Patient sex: M
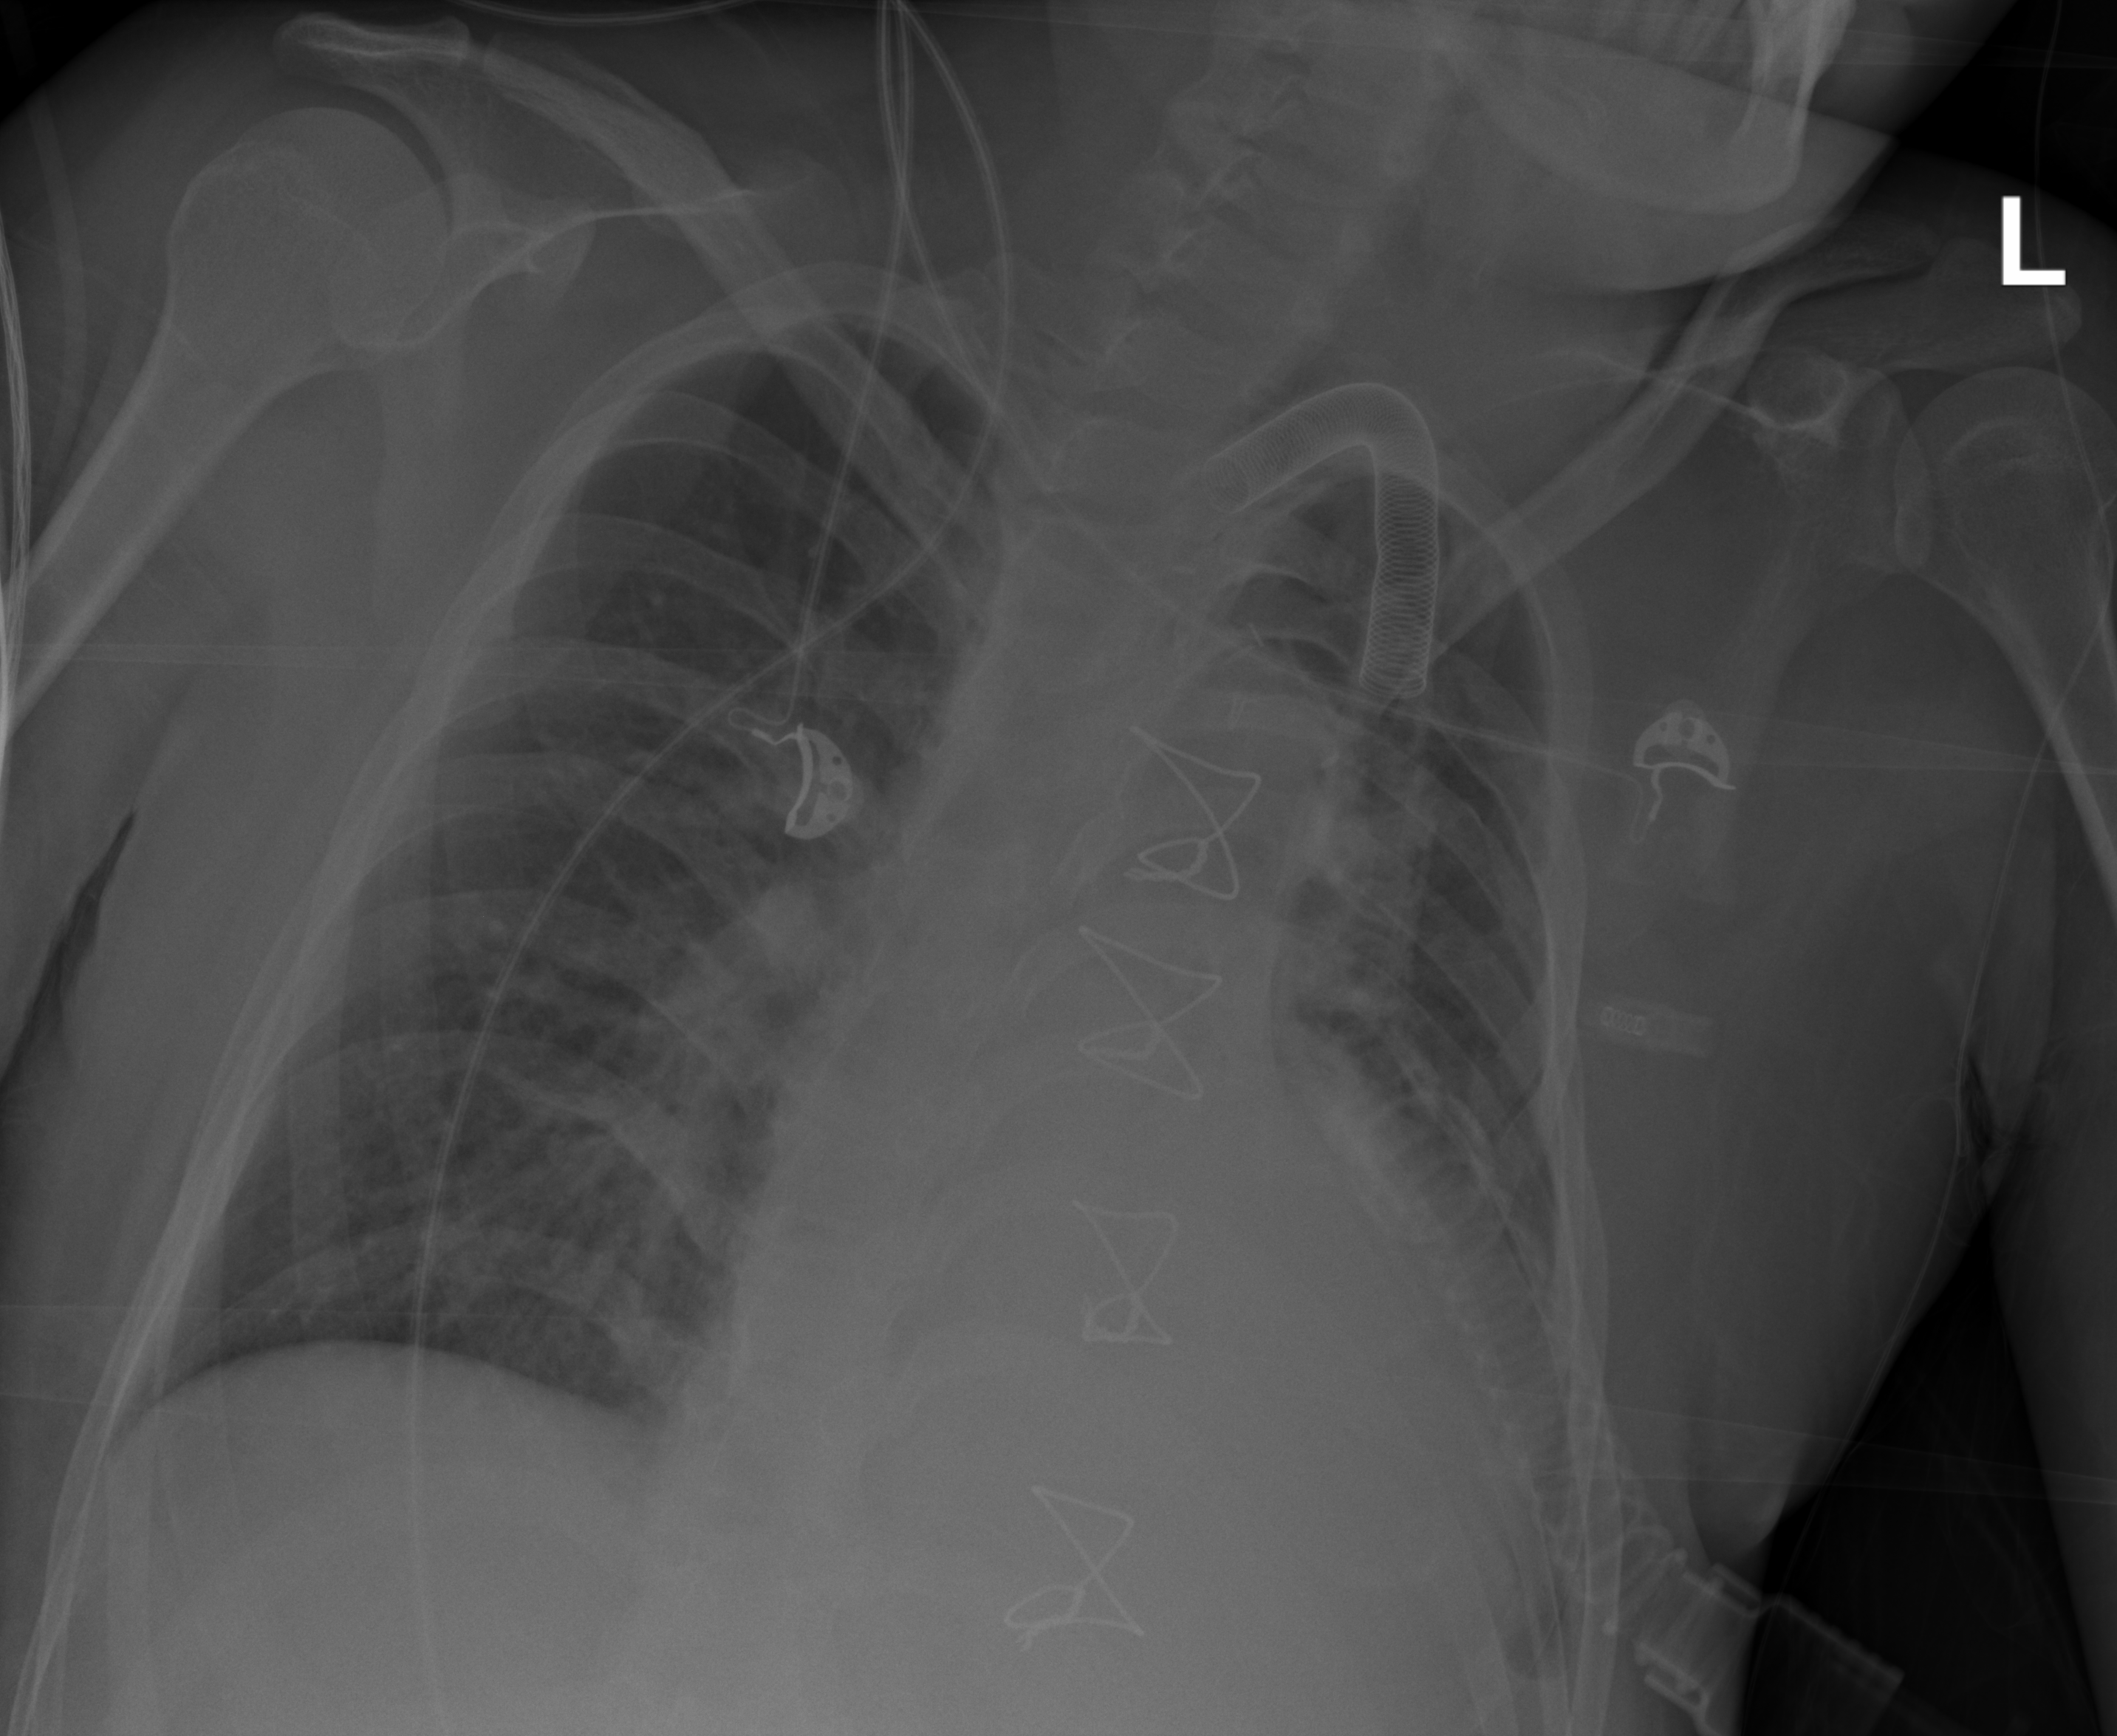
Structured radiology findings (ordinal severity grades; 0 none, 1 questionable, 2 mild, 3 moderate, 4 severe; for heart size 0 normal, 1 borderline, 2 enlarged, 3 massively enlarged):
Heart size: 2
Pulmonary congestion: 0
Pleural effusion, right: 0
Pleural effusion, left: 2
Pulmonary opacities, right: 2
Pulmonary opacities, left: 2
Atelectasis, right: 2
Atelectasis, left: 2